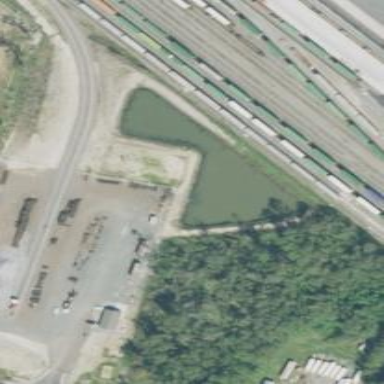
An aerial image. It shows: Retention basin containing natural water.